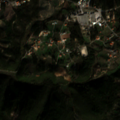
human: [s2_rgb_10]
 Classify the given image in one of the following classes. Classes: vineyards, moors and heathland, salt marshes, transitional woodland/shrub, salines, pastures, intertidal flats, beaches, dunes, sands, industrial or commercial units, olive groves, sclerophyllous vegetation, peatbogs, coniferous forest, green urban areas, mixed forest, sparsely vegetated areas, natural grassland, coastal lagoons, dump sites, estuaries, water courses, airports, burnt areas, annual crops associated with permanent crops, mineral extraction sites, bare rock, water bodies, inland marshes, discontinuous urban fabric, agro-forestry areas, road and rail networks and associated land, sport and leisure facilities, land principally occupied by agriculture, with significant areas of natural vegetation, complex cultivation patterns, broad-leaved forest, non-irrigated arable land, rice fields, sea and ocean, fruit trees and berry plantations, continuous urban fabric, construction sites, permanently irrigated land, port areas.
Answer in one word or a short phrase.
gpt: complex cultivation patterns, land principally occupied by agriculture, with significant areas of natural vegetation, sclerophyllous vegetation, transitional woodland/shrub